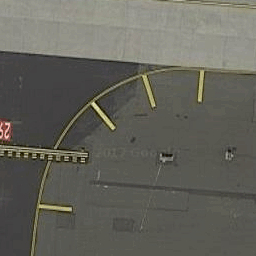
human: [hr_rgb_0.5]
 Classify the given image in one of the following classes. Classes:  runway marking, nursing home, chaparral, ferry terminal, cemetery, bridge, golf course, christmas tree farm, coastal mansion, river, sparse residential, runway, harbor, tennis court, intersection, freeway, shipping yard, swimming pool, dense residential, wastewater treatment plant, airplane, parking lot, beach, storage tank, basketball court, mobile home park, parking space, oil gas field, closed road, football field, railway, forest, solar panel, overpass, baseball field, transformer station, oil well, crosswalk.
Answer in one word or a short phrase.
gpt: runway marking